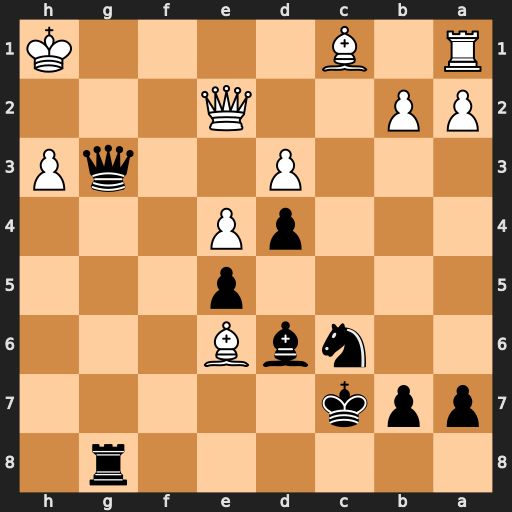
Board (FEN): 6r1/ppk5/2nbB3/4p3/3pP3/3P2qP/PP2Q3/R1B4K
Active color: b
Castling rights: -
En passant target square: -
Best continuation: Qg1#